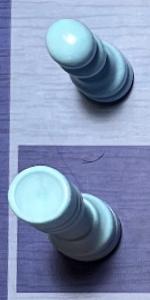
Label: Rook_White